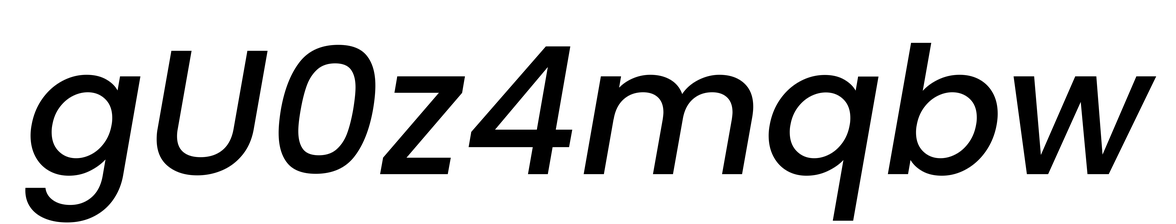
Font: Poppins-MediumItalic